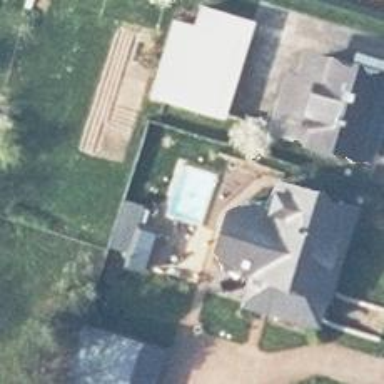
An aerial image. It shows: Swimming pool located in leisure land.